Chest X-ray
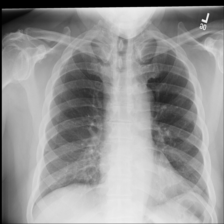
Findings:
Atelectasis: negative
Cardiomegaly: negative
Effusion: negative
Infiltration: negative
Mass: negative
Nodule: negative
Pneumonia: negative
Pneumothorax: negative
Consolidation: negative
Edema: negative
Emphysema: negative
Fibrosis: negative
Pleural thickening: negative
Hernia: negative